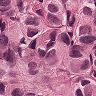
Metastatic tissue present: yes